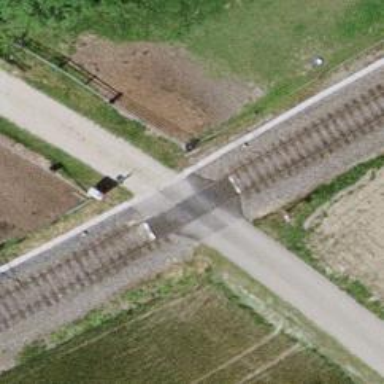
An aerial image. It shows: Level crossing with lights on the railway.